Field crop: tomato
Growth stage: 1
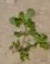
Species: portulaca